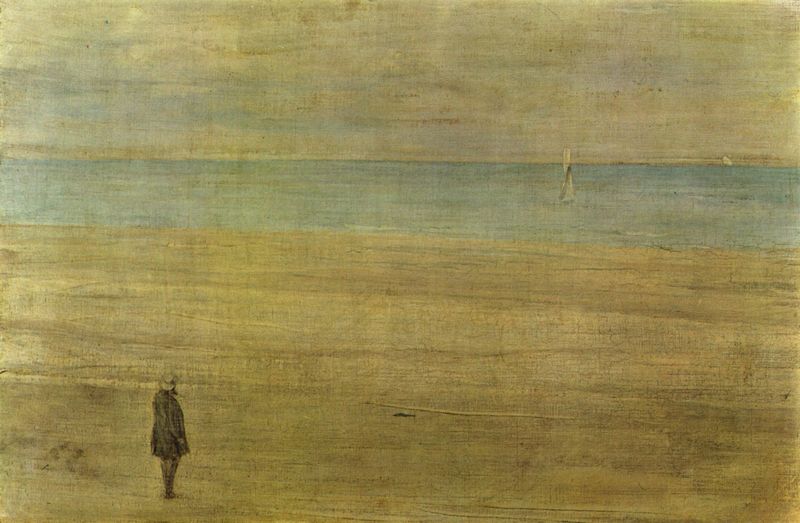
Titel: Harmonie in Blau und Silber: Trouville
Künstler: James Abbot McNeill Whistler
Standort: Boston (Massachusetts)
Institution: Isabella Stewart Gardner Museum
Schlagwörter: blau, gemälde, himmel, mann, meer, wasser, wolken, aquarell, fluss, gelb, grün, impressionismus, landschaft, ocker, sand, see, ufer, braun, frau, grau, hell, holz, hut, licht, rücken, schwarz, zeichnung, ölbild, blick, beige, malerei, symbolismus, bart, jacke, mensch, öl, einsamkeit, ferne, horizont, natur, spiegelung, weite, wind, einsam, sonne, figur, mantel, person, boot, boote, beine, hellblau, aussicht, gleb, küste, schiff, segel, segelboot, strand, wellen, ruhe, düster, fischer, segelschiff, lehm, abstrakt, düne, fläche, leere, modern, nebel, sonnenuntergang, tag, linien, van gogh, hafen, romantik, ölgemälde, brandung, dick, streifen, stimmung, allein, ölfarbe, gedanken, gehrock, sakko, gestalt, segelboote, ozean, sandstrand, gestade, leinwand, ölmalerei, pinselduktus, pinselstrich, verzweiflung, fisch, verwischt, sehnsucht, sicht, eintönig, horizontal, windstille, zeit, caspar david friedrich, sgelschiff, windstill, brise, schwraz, hell licht, romanti, whistler, geduld, mann am meer, lk, horzizont, mit segelboot